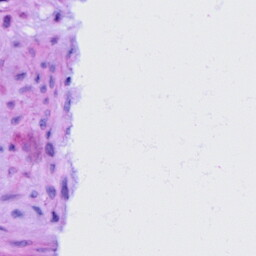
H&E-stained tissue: Cervix